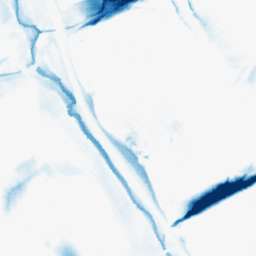
Category: morphological
Decomposition family: morphological_diamond
Decomposition parameters: operation: closing
radius: 20
Upsampling method: sinc_blackman
Upsampling parameters: scale: 4
kernel_size: 8
Upsampling scale: 4